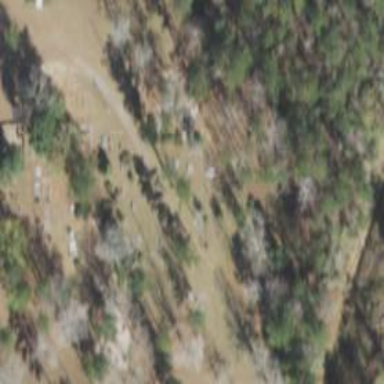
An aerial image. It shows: Cemetery.